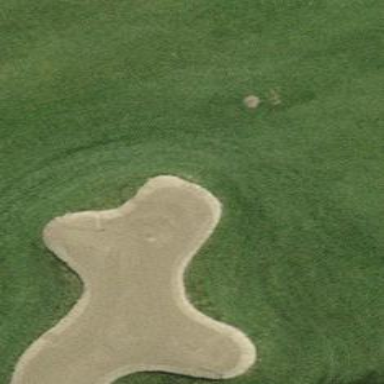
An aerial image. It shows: Golf bunker filled with natural sand.